Aerial crown-view tile of a tropical tree (Barro Colorado Island, Panama), acquired 20241112:
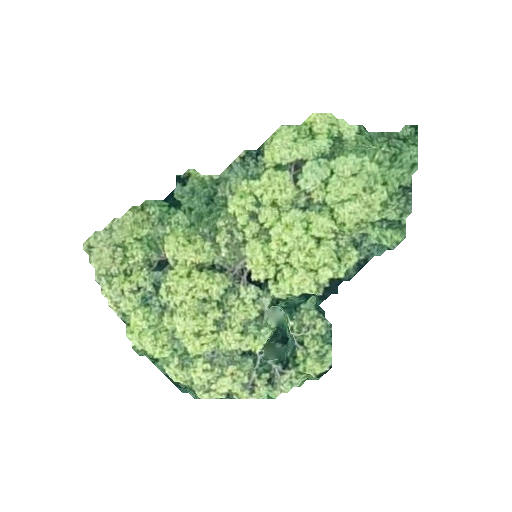
Species: Ocotea leptobotra
GBIF accepted scientific name: Ocotea leptobotra
Crown area: 91.724 m²